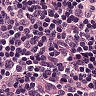
Metastatic tissue present: no